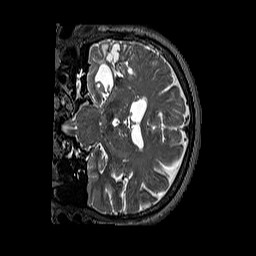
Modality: T2w
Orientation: coronal
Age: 58
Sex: female
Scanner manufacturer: siemens
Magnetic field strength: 3 T
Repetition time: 3.2 s
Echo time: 0.567 s